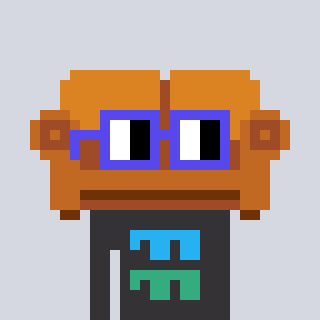
a pixel art character with square blue glasses, a couch-shaped head and a grayscale-colored body on a cool background